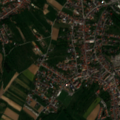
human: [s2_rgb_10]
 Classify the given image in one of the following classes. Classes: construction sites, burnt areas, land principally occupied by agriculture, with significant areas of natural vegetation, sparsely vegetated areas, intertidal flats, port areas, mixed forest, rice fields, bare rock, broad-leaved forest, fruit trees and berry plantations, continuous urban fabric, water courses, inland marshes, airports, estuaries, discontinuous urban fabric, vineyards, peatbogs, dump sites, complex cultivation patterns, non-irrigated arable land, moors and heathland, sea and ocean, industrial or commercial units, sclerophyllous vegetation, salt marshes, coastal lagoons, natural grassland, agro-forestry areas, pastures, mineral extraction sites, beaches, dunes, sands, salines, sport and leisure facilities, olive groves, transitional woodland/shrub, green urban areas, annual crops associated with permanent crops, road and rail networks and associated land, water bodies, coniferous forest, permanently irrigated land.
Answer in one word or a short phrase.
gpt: continuous urban fabric, discontinuous urban fabric, non-irrigated arable land, complex cultivation patterns, land principally occupied by agriculture, with significant areas of natural vegetation